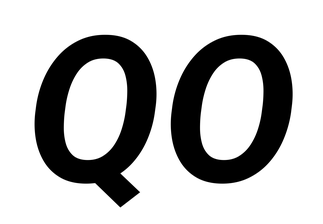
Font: Roboto-Italic_Bold_Italic